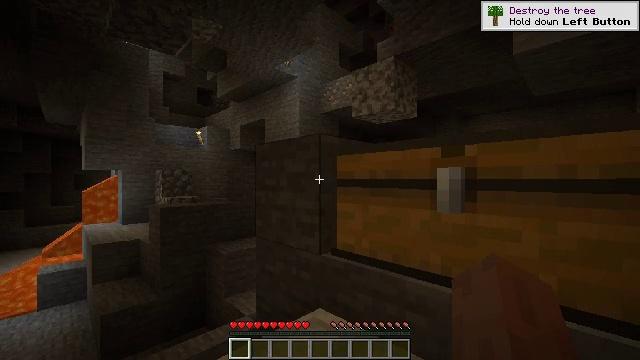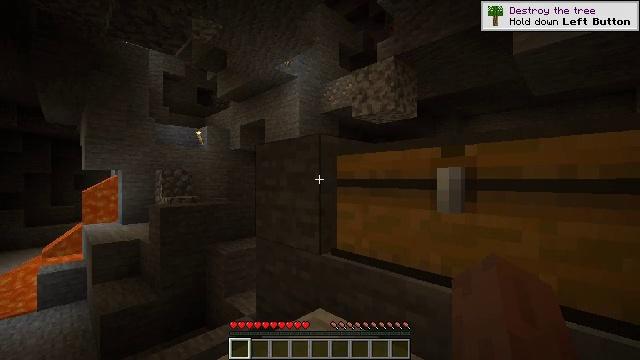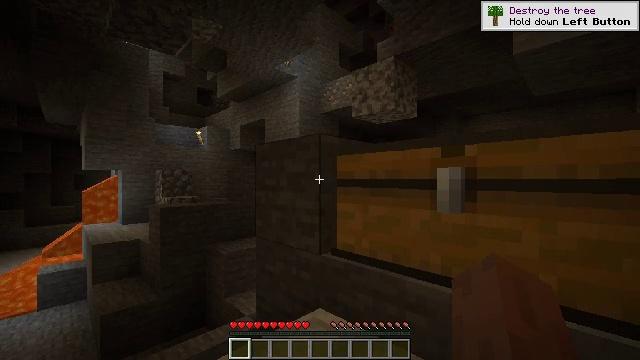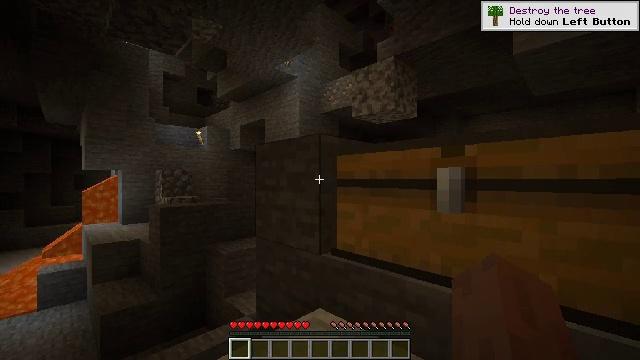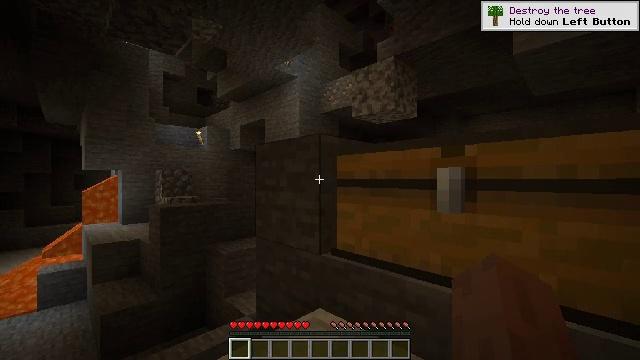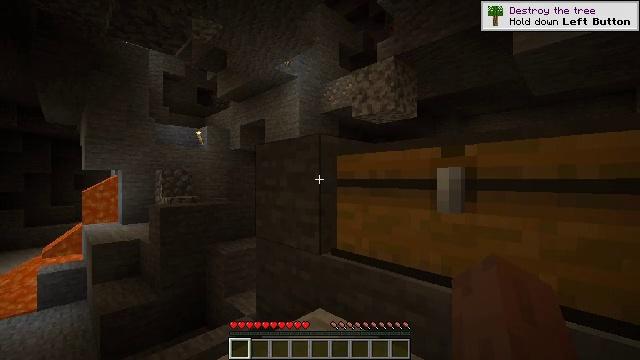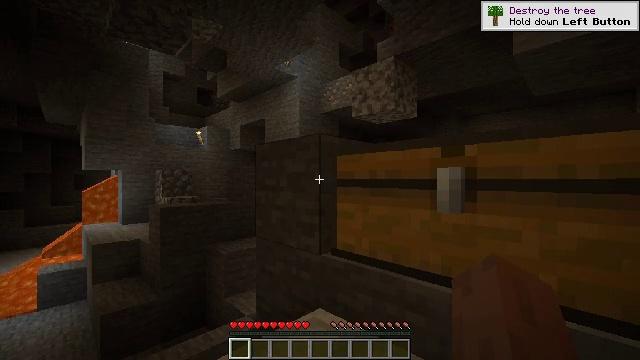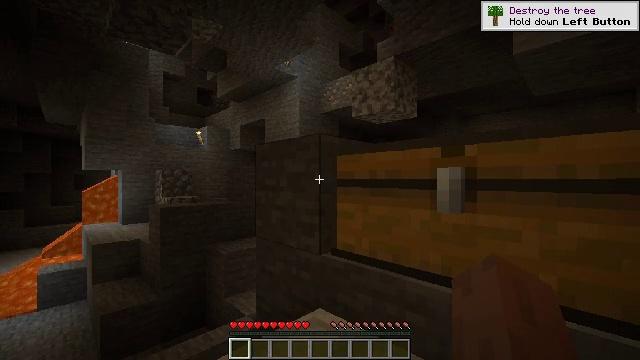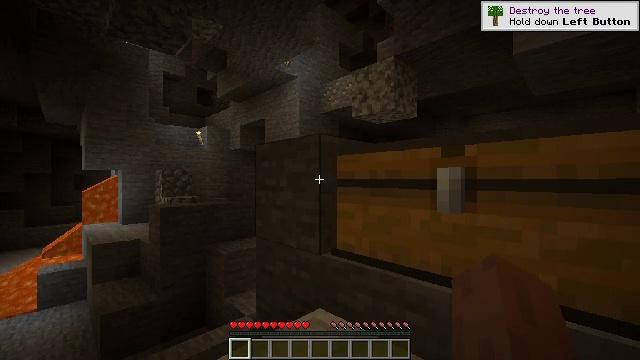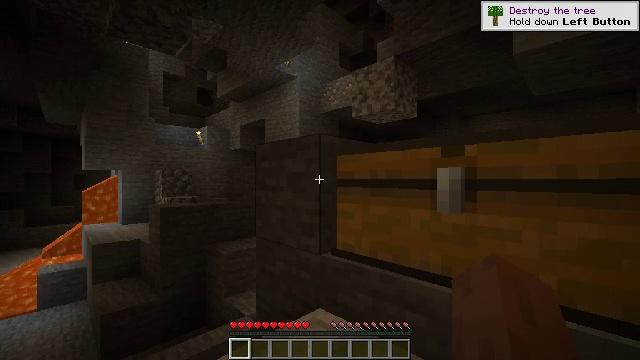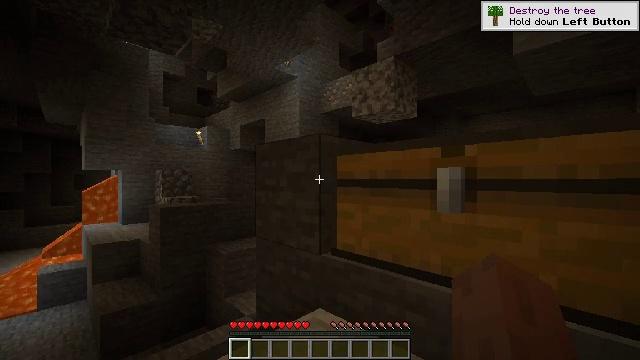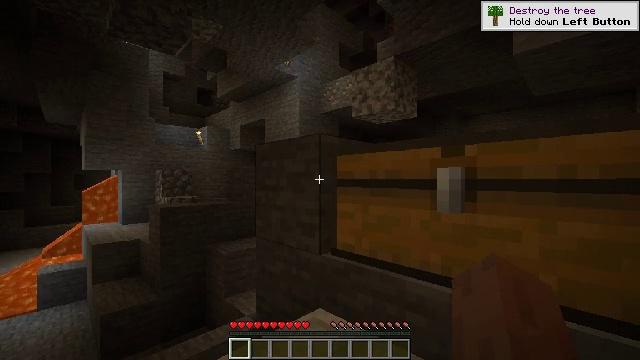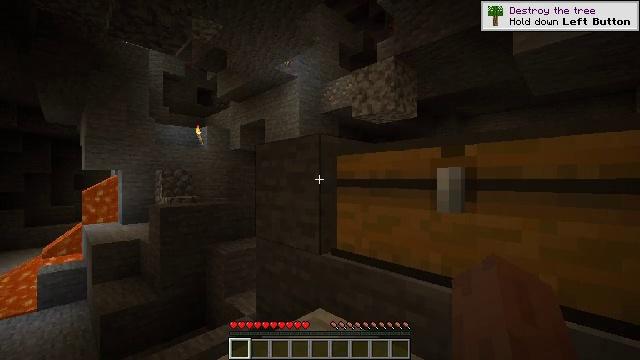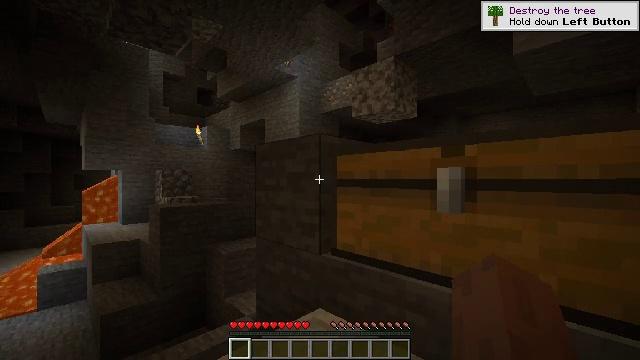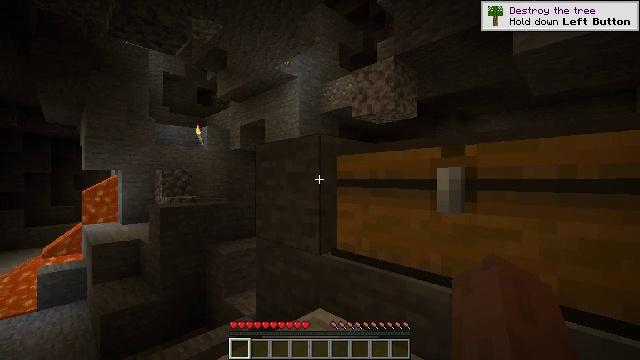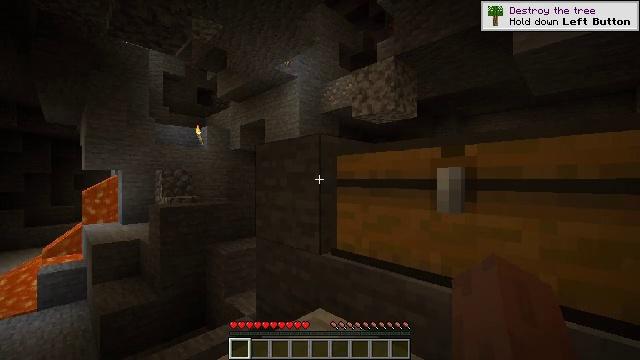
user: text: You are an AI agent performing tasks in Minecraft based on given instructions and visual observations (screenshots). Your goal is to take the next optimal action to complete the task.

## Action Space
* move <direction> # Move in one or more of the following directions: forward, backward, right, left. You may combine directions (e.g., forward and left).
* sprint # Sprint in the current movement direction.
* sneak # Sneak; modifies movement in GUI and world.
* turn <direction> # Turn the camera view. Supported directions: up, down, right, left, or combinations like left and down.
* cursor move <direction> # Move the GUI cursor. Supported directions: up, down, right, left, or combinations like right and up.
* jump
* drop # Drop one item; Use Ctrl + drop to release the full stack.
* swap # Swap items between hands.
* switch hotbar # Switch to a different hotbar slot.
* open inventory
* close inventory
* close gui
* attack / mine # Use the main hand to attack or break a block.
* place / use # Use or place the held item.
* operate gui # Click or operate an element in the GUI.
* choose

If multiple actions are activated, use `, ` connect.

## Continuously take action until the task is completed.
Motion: motion action
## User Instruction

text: Interact with a crafting table and make iron leggings.
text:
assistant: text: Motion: no_op
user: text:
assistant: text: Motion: no_op
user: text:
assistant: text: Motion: no_op
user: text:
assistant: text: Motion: no_op
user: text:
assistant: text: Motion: no_op
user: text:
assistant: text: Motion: no_op
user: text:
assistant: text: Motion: no_op
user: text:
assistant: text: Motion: no_op
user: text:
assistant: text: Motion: no_op
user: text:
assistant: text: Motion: no_op
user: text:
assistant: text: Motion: no_op
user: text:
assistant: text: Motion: no_op
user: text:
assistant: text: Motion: no_op
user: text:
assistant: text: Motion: no_op
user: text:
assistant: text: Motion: no_op
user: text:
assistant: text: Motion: no_op
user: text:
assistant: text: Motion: no_op
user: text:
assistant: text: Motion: no_op
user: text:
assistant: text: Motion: no_op
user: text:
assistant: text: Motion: no_op
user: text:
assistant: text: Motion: no_op
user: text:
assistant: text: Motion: no_op
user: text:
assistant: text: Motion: no_op
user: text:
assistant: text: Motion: no_op
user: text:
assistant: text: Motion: no_op
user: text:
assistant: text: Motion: no_op
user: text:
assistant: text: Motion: no_op
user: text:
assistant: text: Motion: no_op
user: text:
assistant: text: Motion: no_op
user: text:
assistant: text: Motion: no_op